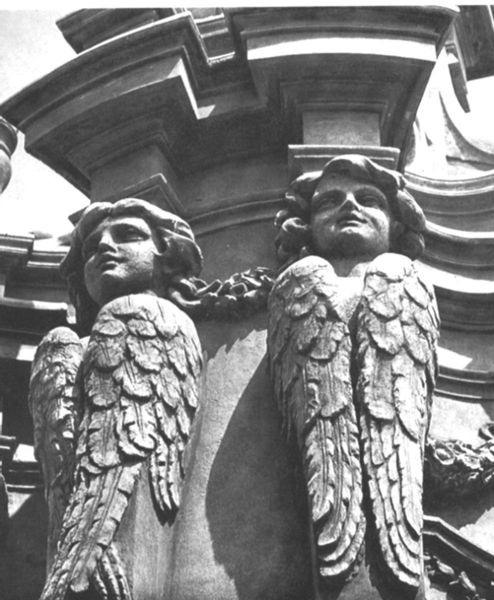
Titel: Figurlicher Schmuck des Glockenturmes von S. Andrea della Fratte in Rom
Künstler: Francesco Borromini
Standort: Rom, S. Andrea della Fratte (EU - I - Latium)
Schlagwörter: flügel, körper, finger, köpfe, mund, nase, schmuck, gesichter, architektur, augen, federn, gesicht, lang, stein, kirche, auge, haare, girlande, kinn, locken, kinder, engel, skulptur, statue, relief, zwei, mauer, figuren, nasen, kapitell, teil, bauschmuck, flüge, verkröpfung, engelflügel